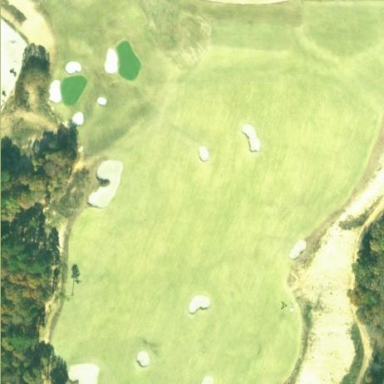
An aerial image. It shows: Scenic golf fairway.